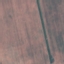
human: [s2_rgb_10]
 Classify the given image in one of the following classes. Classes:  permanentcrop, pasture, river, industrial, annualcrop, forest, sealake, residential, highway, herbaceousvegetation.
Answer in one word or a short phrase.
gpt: AnnualCrop